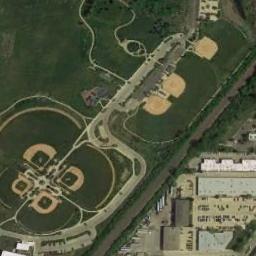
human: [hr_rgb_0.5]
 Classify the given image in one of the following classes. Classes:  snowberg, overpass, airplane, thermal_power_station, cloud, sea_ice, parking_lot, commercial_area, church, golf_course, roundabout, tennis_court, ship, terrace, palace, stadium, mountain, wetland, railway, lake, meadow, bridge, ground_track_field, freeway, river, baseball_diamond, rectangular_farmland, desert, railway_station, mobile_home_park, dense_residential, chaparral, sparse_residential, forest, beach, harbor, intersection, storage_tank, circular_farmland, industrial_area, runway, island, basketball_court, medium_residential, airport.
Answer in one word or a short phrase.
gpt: baseball_diamond